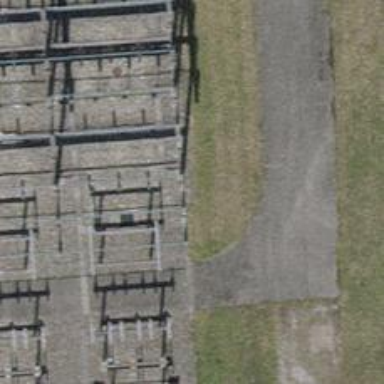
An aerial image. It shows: Insulator used in power equipment.